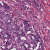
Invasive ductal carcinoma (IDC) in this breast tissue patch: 1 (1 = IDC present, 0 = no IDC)